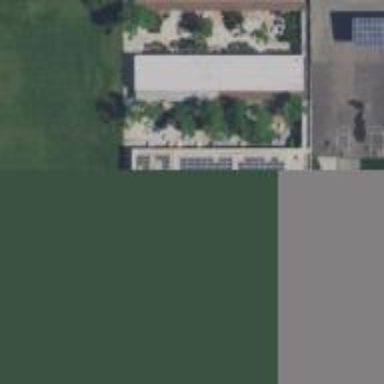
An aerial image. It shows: View of roof of building.